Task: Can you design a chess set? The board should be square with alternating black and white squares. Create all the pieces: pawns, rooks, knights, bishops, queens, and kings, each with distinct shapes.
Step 244:
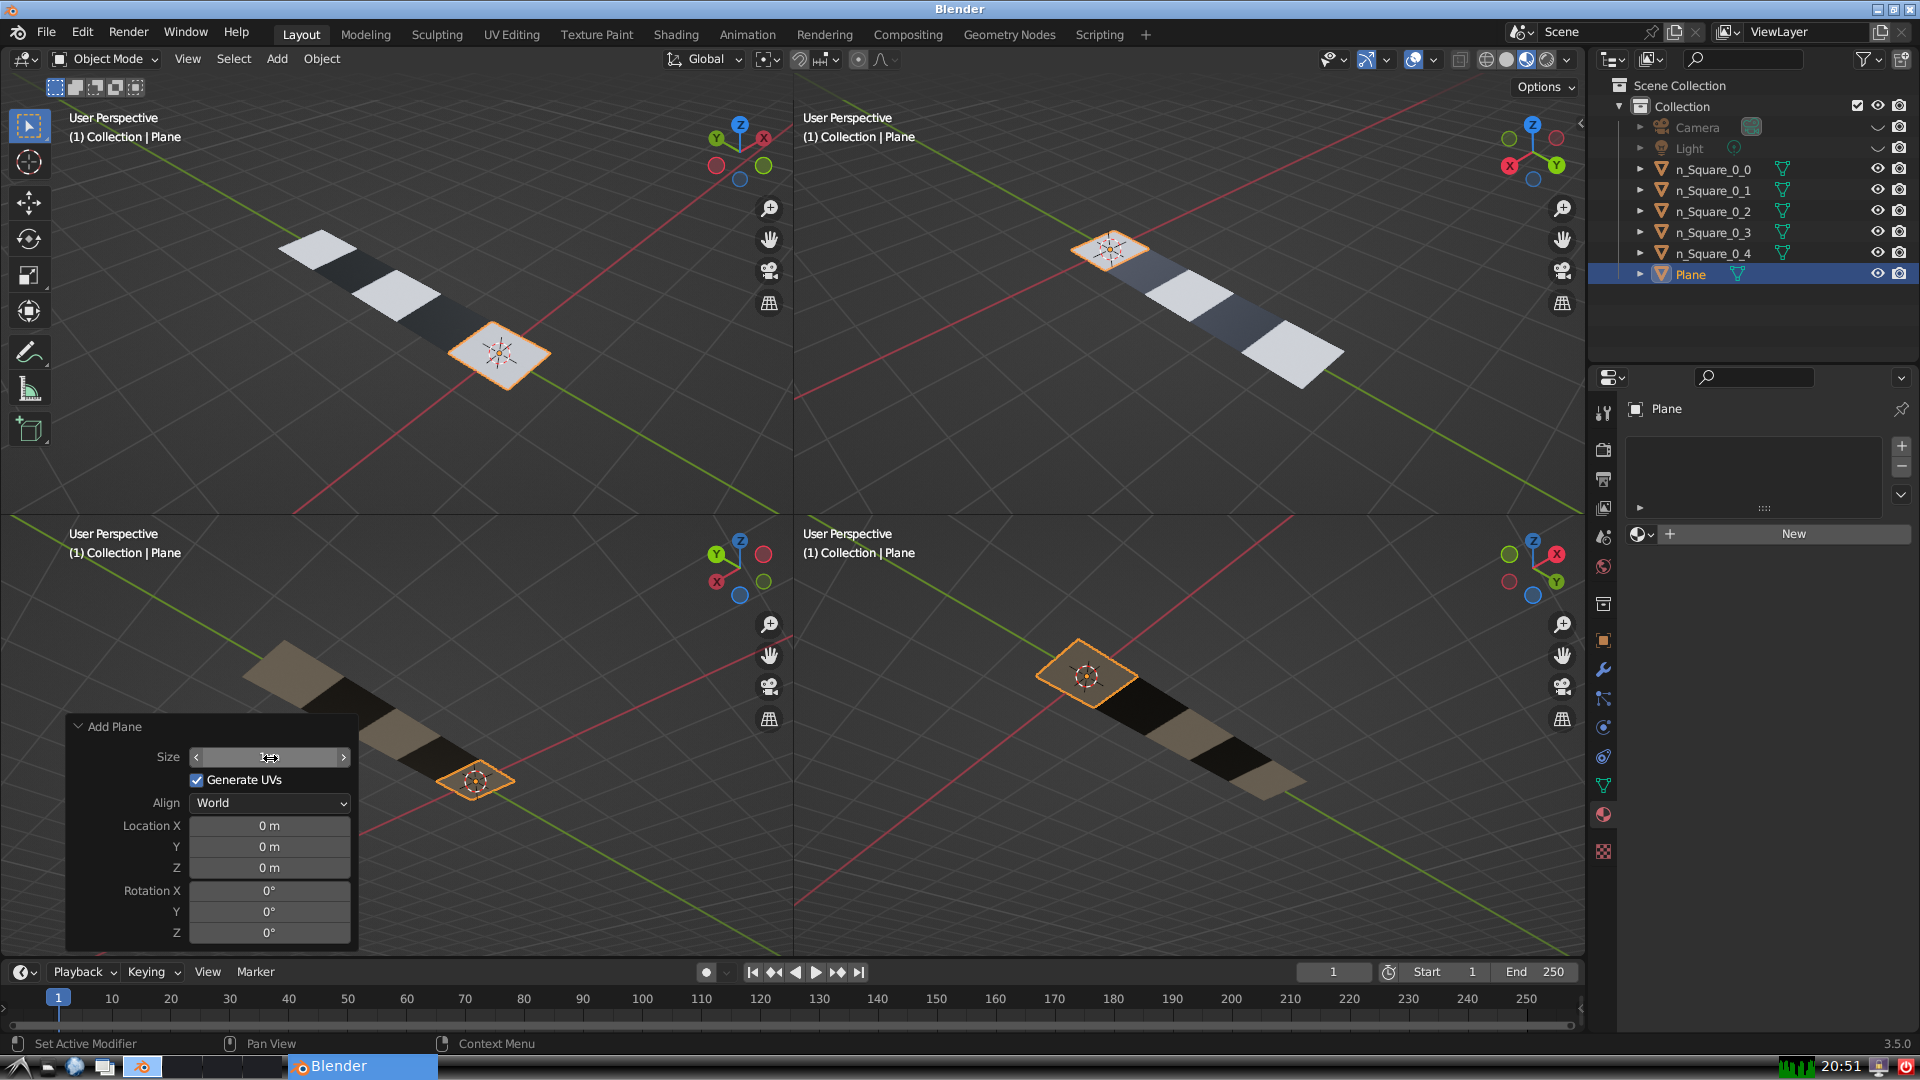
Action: click: no